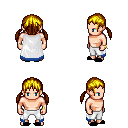
a pixel art fantasy rpg character, male body template, human, light skin, white trimmed cape, white pants, blonde twin-tailed hairstyle, bracelets, black slippers, four views (front, back, left, right), 2x2 character sprite sheet, small pixel art, hard edges, no anti-aliasing